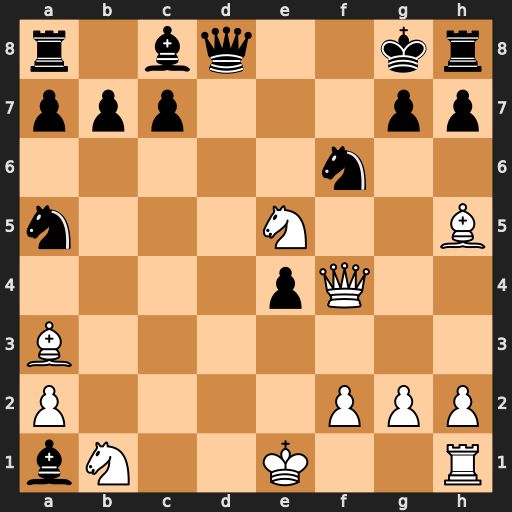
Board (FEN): r1bq2kr/ppp3pp/5n2/n3N2B/4pQ2/B7/P4PPP/bN2K2R
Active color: w
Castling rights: K
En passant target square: -
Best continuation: Bf7#